Question: I want to send keys to a show dialogue form from another inactive form.See the picture

Form a is showing dialogue.Behind is another form which has a customized keyboard and numpad.
I simply send keys against these button clicks.
How is it possible that I can send keys from keyboard to show dialogue form.
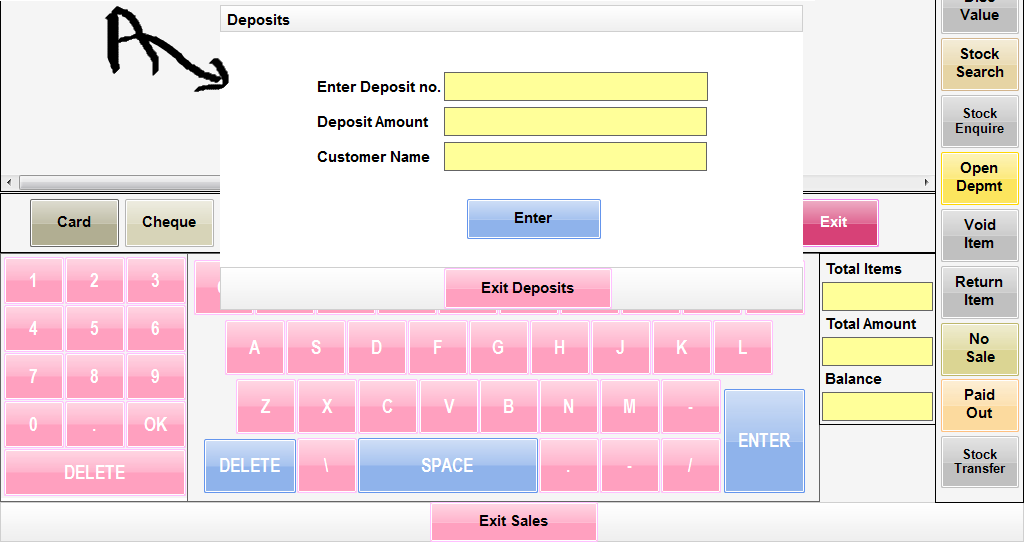
Answer: What you're asking is essentially impossible. Once you understand how modal dialogs work (forms that are shown using the 'ShowDialog' method are modal), you will understand why. A modal dialog is used when you want to force the user to interact with that dialog. It prevents them from interacting with any other windows in your application by those windows. They become impervious to mouse clicks, don't receive keyboard input, and can't receive the focus. Windows beeps at you and flashes the title bar of the modal dialog when you try, it's non-subtle way of shaking its head and saying "no, no, no".
So what's going on here is that when you show your "Deposits" form as a using the 'ShowDialog' method, all of the other windows in your application are disabled. In your particular case, that means the window that contains your on-screen keyboard is disabled, too, and can't receive mouse click events. That's why nothing is happening when you try to click on its "keys" (buttons).
The easiest workaround (as I suggested in a comment) is to show your "Deposits" form as a -modal dialog using the 'Show' method instead. Unlike a modal dialog, this will not disable other windows in your application, allowing the user to interact with all of them at once. Clicking on another window will set focus to that window and allow it to process input events. But you say this isn't workable for you, because you want the "Deposits" form to disable every control on your window, but your on-screen keyboard.
Of course, I lied at the beginning when I said it was "impossible". What I meant is that is that it's very tricky, and will require you to work around the standard Windows interactivity model. A couple of ideas
on how you might go about doing that spring to mind:
1. You could use the On-Screen Keyboard utility that is included with all recent versions of Windows. Microsoft already provides a program for this purpose. You don't have to build and maintain your own, it already includes all the necessary logic to prevent it from stealing the focus when the user clicks on one of its "keys", and since it isn't part of your program, it won't be disabled when you show forms as modal using the ShowDialog method. To check it out, go to Start -> Run and type osk. For example, in Windows 7 it looks something like this:
2. If you insist on using your own, custom-designed on-screen keyboard, you will have to show it as a child window of your modal dialog. That is, your application starts with its main form, per usual. Then, when you show the "Deposits" form as a modal dialog using the ShowDialog method, the main form gets disabled. From the "Deposits" form, you can then show the on-screen keyboard form using the non-modal Show method. The main form is still disabled, because it's showing a modal dialog (the "Deposits" form). But the "Deposits" form is not disabled, because it's showing a non-modal dialog (your on-screen keyboard).